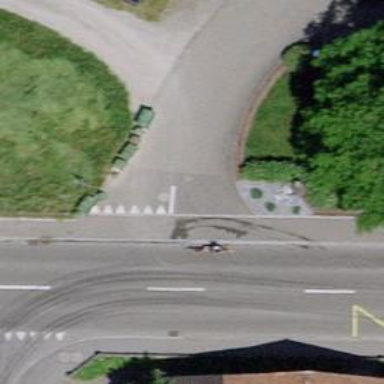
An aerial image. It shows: Road with "give way" sign.